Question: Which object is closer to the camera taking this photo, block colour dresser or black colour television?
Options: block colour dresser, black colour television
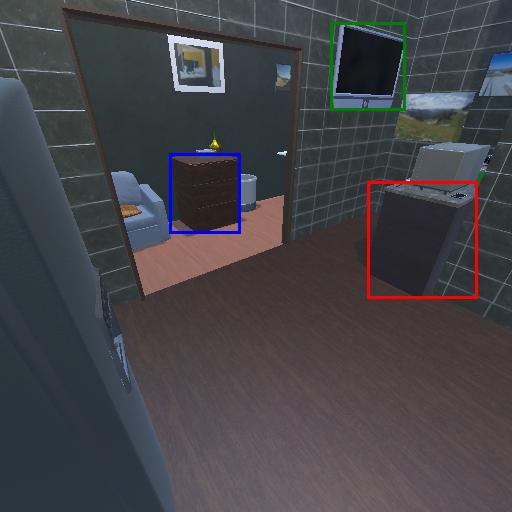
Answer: block colour dresser